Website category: university
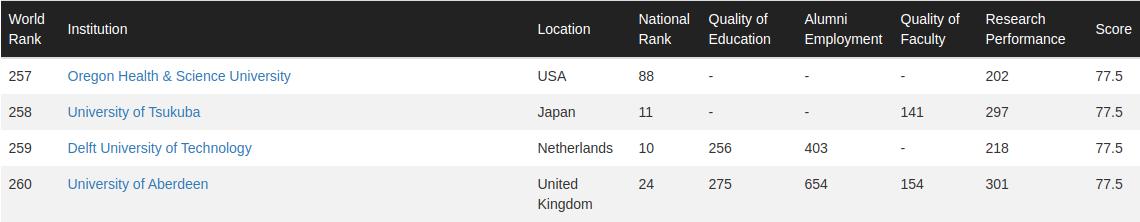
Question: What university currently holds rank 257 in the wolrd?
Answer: Oregon Health & Science University

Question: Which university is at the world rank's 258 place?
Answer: University of Tsukuba

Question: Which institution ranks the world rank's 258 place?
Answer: University of Tsukuba

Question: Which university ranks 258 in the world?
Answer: University of Tsukuba

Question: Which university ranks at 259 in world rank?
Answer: Delft University of Technology

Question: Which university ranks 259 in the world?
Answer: Delft University of Technology

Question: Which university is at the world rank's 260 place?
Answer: University of Aberdeen

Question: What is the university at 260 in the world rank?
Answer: University of Aberdeen

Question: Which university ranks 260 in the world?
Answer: University of Aberdeen

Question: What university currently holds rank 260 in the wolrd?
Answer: University of Aberdeen

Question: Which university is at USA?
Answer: Oregon Health & Science University

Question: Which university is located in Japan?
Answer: University of Tsukuba

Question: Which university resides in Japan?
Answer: University of Tsukuba

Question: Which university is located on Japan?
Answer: University of Tsukuba

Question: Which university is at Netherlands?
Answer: Delft University of Technology

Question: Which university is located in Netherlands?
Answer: Delft University of Technology

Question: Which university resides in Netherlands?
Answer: Delft University of Technology

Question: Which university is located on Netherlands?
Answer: Delft University of Technology

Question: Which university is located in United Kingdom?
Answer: University of Aberdeen

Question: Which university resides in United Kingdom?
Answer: University of Aberdeen

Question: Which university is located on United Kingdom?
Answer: University of Aberdeen

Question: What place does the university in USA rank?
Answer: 257

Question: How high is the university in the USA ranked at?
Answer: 257

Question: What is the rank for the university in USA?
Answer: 257

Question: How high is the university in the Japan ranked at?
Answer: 258

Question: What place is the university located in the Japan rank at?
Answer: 258

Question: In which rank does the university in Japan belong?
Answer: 258

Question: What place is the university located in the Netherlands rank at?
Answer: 259

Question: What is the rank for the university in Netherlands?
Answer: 259

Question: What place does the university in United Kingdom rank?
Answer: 260

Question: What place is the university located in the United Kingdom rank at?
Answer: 260

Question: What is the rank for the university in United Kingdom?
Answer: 260

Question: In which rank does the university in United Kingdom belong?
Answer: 260

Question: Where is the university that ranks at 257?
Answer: USA

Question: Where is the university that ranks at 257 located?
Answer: USA

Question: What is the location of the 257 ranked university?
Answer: USA

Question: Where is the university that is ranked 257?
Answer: USA

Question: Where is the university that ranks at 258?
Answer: Japan

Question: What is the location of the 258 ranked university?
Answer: Japan

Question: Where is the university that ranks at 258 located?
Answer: Japan

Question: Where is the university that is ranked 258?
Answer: Japan

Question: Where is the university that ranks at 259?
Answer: Netherlands

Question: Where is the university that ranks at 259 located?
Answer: Netherlands

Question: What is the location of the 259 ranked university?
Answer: Netherlands

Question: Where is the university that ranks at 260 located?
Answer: United Kingdom

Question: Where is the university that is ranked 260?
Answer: United Kingdom